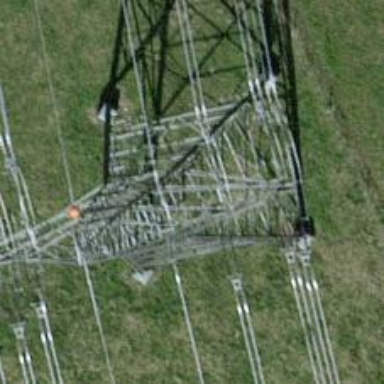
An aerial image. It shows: Power line with eight cables.